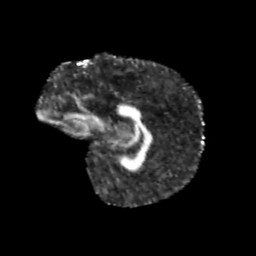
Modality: FA
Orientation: sagittal
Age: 9
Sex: male
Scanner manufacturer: siemens
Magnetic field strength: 3 T
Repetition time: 3.8 s
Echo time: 0.07 s